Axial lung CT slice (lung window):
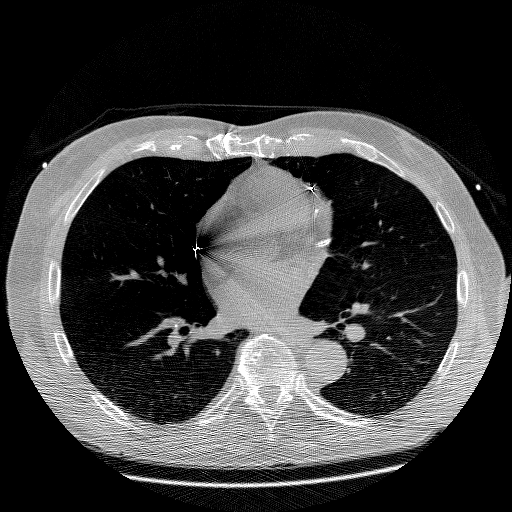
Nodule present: no